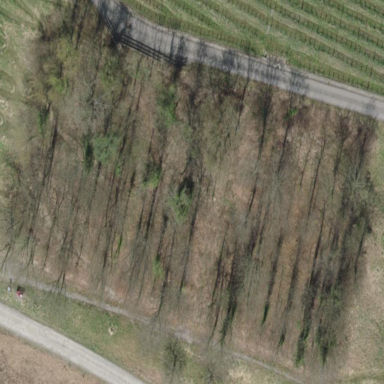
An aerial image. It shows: Mixed woodland forest with variety of leaf types.